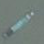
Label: civil